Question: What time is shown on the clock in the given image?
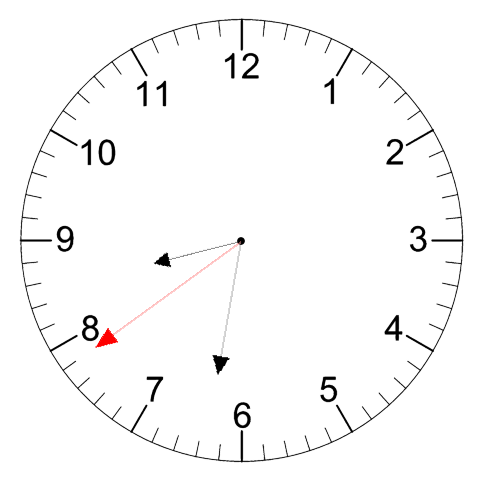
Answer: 08:31:39